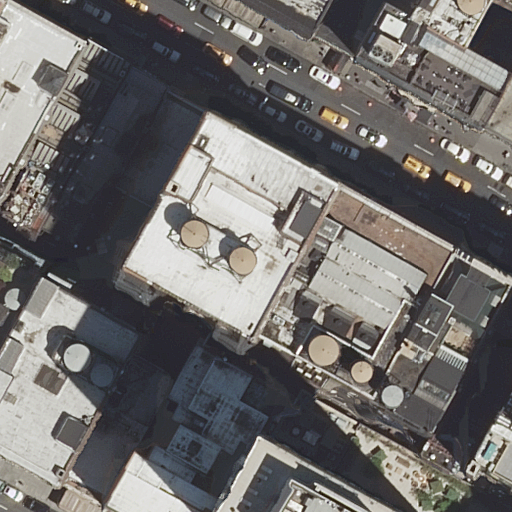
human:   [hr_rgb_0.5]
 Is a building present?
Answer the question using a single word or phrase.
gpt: yes

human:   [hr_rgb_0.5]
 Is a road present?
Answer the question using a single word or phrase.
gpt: yes

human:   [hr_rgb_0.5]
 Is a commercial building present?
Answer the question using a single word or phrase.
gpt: yes

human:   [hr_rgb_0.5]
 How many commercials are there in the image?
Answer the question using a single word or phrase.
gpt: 1

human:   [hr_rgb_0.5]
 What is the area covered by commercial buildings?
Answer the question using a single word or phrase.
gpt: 389m2

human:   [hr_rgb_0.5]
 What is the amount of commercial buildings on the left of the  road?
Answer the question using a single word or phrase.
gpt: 2

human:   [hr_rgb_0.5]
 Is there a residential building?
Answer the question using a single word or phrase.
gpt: yes

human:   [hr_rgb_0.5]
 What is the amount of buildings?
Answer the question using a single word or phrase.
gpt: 19

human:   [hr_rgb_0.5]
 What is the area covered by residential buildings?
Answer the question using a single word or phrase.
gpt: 7612m2

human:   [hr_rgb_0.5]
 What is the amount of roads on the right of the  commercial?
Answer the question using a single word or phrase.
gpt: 0

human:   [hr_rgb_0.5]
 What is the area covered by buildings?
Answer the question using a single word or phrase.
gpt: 8164m2

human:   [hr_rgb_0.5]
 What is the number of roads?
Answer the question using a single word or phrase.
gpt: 1

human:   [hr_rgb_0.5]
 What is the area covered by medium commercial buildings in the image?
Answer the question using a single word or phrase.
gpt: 388m2

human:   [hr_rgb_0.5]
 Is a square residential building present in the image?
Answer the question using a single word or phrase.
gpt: no

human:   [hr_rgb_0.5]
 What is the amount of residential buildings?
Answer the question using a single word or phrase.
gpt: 14

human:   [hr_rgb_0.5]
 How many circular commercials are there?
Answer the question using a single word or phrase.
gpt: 0

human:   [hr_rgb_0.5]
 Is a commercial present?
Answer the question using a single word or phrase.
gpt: yes

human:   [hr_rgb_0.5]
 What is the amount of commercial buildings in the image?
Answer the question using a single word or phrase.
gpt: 2

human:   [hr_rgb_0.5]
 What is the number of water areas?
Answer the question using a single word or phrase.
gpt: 0

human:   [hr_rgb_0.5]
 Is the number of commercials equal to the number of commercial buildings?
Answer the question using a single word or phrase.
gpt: no

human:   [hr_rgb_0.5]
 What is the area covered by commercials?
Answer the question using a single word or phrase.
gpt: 3119m2

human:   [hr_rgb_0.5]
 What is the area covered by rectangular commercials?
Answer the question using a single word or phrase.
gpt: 3119m2

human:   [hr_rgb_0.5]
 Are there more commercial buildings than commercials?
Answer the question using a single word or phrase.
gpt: yes

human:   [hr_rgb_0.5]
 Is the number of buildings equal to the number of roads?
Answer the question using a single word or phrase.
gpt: no

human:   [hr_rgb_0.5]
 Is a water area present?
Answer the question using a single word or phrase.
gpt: no

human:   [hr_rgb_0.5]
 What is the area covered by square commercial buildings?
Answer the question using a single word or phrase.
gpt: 0m2

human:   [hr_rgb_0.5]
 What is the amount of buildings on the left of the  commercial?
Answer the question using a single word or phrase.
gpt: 9

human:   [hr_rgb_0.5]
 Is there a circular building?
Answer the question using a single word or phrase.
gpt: no

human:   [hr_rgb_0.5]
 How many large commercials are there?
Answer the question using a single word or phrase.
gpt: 1

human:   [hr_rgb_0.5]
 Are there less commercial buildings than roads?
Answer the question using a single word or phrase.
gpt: no

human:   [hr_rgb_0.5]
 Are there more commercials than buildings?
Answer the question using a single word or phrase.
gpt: no

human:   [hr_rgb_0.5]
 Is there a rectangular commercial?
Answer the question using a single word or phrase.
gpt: yes

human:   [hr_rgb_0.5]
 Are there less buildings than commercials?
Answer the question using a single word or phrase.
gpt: no

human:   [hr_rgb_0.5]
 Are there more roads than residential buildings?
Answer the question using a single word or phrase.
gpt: no

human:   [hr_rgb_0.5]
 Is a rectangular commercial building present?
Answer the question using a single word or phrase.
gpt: yes

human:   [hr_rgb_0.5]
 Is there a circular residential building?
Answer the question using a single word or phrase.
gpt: no

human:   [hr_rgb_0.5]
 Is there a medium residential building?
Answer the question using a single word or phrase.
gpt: yes

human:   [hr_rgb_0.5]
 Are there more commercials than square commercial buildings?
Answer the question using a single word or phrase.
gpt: yes

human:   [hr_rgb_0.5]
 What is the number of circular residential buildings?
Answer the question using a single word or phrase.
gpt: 0

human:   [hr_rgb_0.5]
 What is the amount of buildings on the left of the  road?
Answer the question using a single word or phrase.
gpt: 9

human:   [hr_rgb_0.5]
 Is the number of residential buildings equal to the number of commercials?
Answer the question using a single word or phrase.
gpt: no

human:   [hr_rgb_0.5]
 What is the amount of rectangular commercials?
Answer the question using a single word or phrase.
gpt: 1

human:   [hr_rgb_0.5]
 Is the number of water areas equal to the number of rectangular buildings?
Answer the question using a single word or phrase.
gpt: no

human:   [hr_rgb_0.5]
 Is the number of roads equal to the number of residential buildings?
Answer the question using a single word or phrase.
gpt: no

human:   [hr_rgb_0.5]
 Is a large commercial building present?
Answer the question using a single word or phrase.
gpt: no

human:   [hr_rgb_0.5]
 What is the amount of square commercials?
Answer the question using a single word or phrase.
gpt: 0

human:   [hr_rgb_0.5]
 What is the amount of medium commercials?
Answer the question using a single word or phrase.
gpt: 0

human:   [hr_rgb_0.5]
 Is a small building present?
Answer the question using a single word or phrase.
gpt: yes

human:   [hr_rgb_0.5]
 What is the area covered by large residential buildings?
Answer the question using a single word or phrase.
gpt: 6191m2

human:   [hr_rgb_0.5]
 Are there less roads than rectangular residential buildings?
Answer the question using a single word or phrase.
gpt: yes

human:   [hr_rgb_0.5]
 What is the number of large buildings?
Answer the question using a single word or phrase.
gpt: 6

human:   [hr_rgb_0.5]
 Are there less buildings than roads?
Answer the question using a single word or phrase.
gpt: no

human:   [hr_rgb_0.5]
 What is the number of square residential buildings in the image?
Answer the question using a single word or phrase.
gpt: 0

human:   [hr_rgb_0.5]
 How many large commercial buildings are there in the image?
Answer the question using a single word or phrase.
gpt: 0

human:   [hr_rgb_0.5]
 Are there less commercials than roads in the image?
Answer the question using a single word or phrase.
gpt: no

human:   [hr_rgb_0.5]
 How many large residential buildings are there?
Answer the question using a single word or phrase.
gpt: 6

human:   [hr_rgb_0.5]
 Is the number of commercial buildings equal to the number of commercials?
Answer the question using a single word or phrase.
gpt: no

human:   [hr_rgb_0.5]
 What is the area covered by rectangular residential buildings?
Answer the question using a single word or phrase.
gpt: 4112m2

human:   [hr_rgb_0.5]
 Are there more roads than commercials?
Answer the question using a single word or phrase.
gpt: no

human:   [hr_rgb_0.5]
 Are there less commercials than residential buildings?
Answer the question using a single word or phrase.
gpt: yes

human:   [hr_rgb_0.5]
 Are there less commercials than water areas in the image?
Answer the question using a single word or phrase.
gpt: no

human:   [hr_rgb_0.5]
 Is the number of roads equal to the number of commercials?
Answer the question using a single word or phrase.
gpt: yes

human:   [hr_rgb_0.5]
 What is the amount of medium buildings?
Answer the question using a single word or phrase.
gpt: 5

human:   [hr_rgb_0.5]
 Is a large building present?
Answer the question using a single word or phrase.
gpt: yes